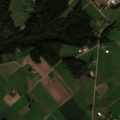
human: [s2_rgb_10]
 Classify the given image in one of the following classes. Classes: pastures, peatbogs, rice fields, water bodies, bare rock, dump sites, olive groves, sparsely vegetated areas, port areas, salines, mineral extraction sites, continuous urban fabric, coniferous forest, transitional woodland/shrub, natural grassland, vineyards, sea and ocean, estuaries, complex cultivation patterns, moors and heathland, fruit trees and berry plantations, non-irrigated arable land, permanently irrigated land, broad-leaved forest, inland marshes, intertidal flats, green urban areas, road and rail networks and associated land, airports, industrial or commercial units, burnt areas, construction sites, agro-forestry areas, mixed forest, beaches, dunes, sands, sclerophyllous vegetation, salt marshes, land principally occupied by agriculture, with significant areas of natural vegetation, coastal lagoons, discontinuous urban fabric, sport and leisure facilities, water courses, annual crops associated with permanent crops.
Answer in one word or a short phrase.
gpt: industrial or commercial units, non-irrigated arable land, complex cultivation patterns, land principally occupied by agriculture, with significant areas of natural vegetation, broad-leaved forest, coniferous forest